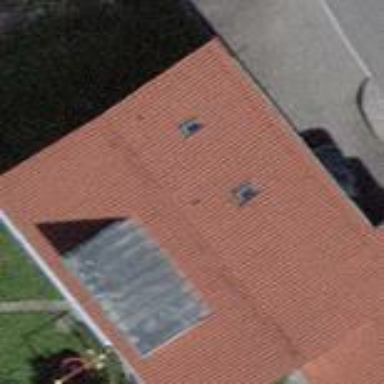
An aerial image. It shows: Building with tiled roof.